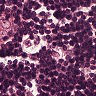
Metastatic tissue present: no